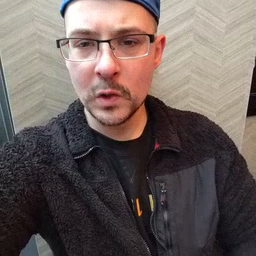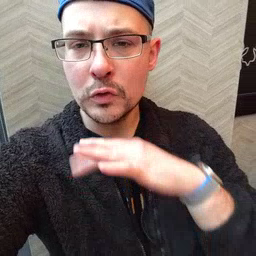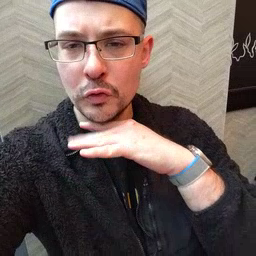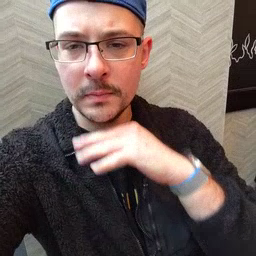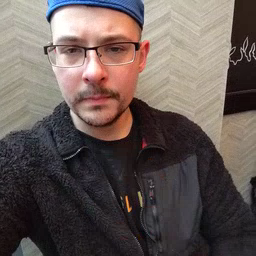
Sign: dirty